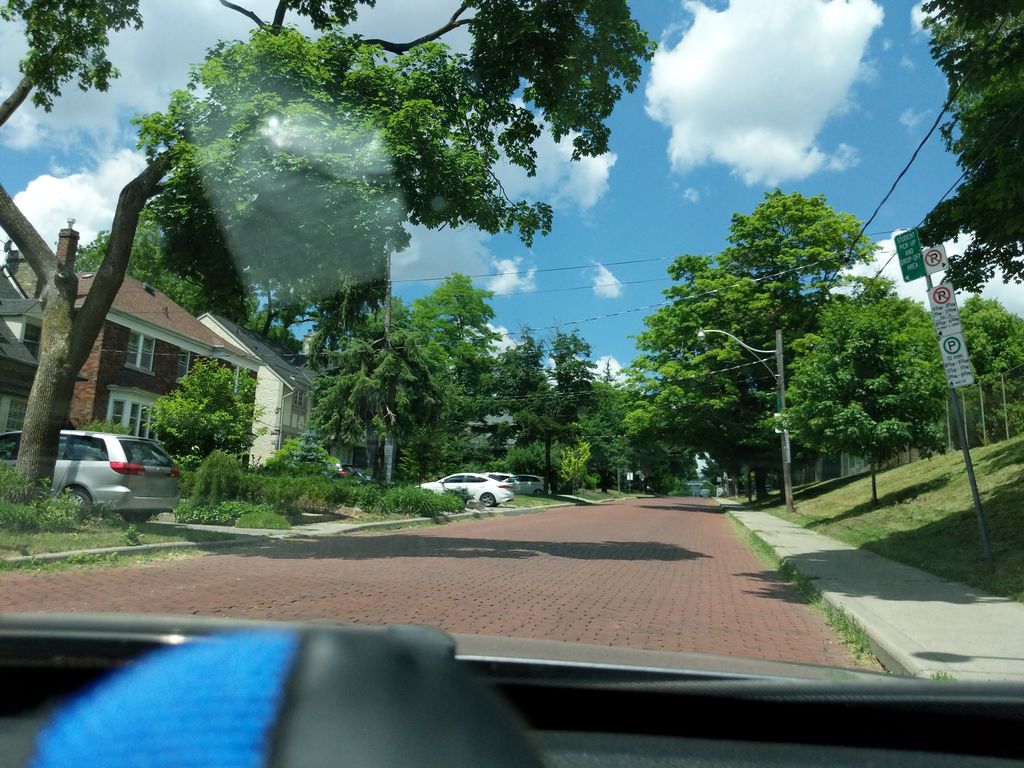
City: toronto